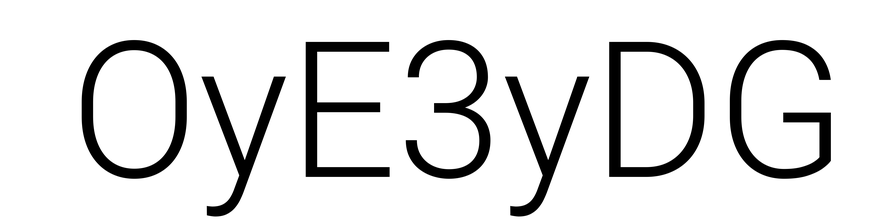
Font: Roboto_Light